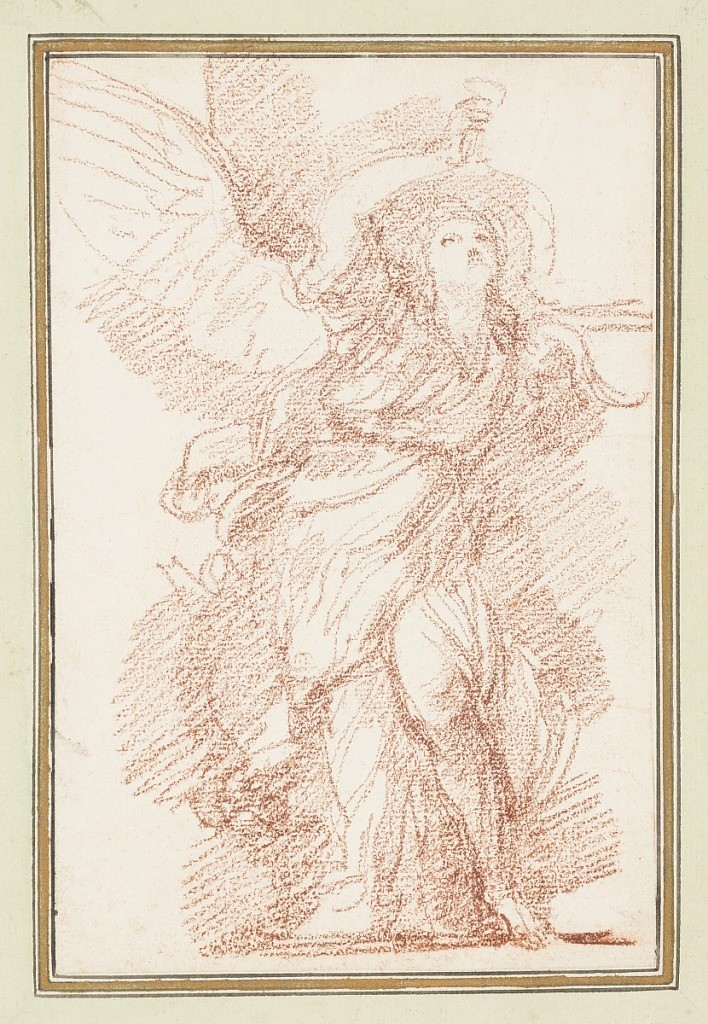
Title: Winged figure holding glass in upraised hand
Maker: Jean-Robert Ango, French, active in Rome 1759 –1770, d. 1773
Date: ca. 1759–70
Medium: Red chalk on paper
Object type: Drawing
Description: Winged figure with glass in upraised hand. Figure stands in contrapposto position and holds a glass above her head with her right hand. She looks up at it. Her wings are high on her body.